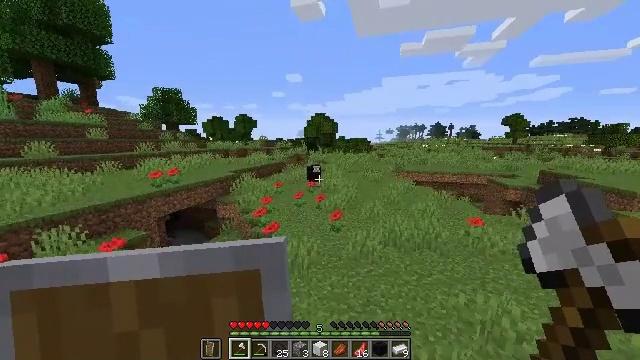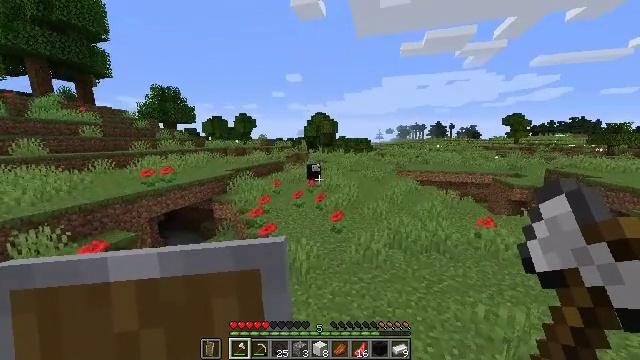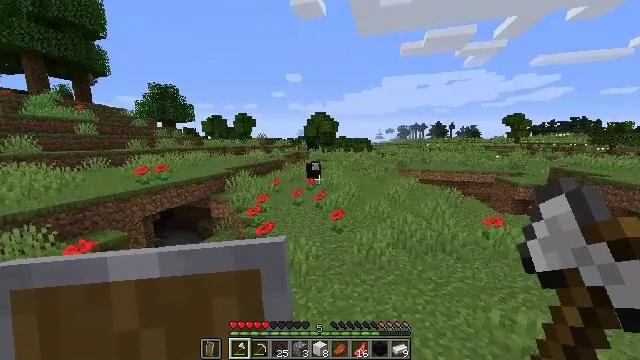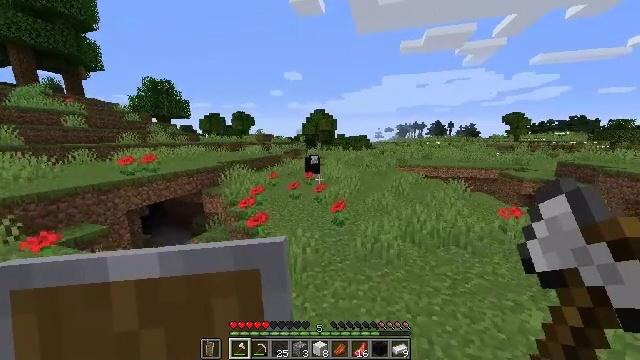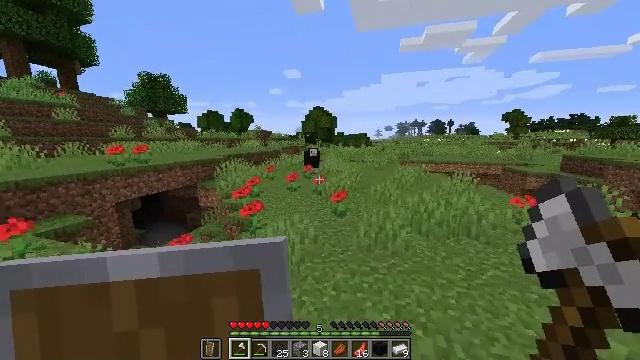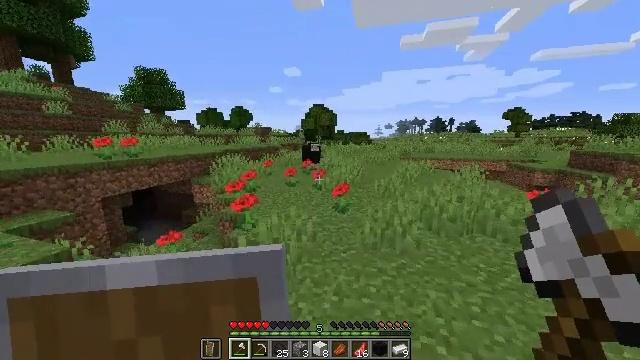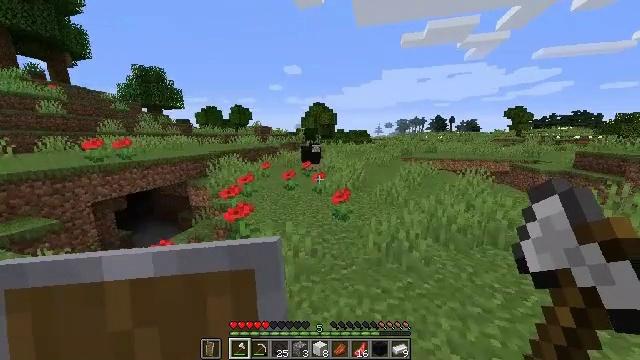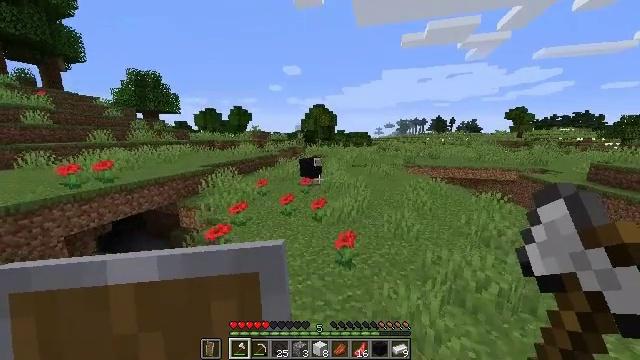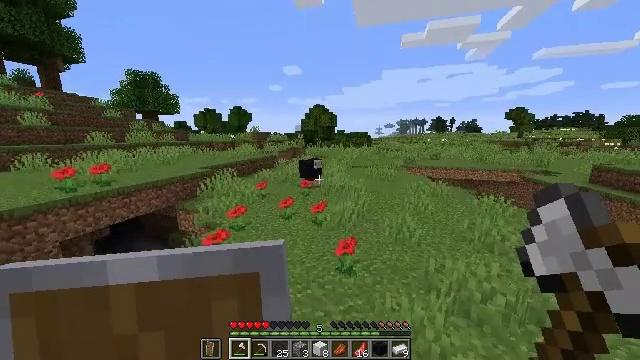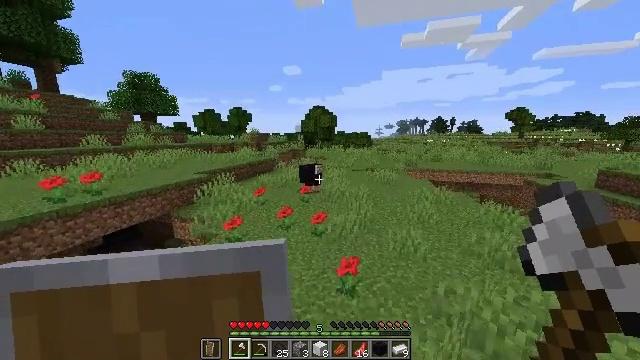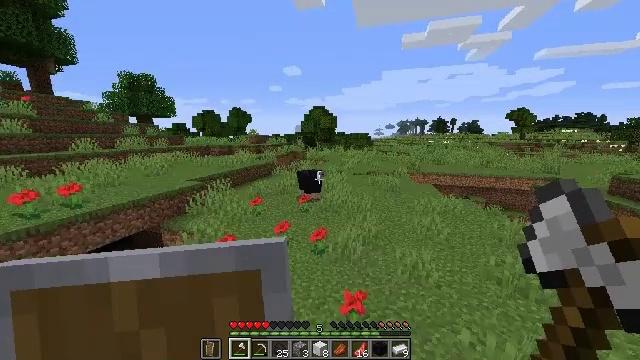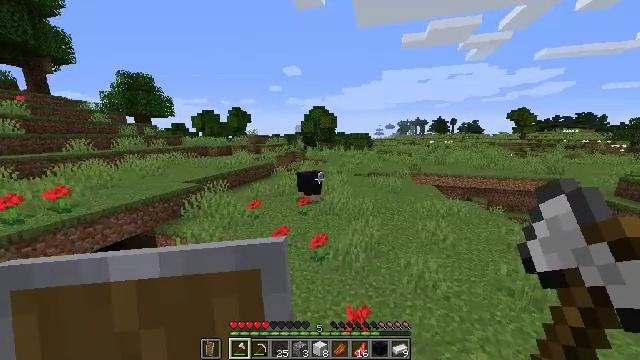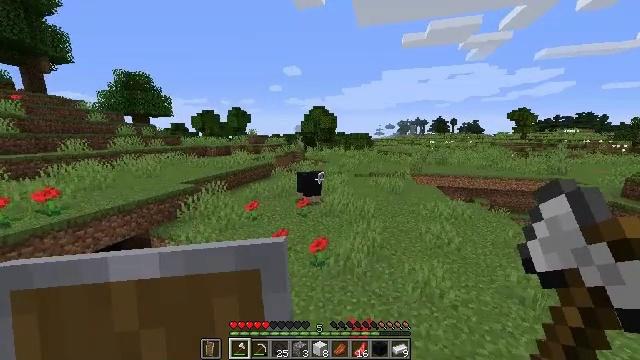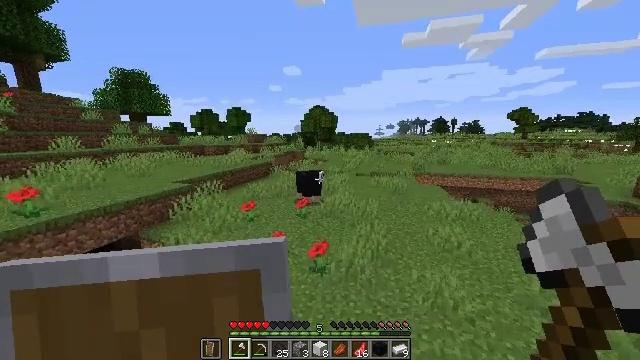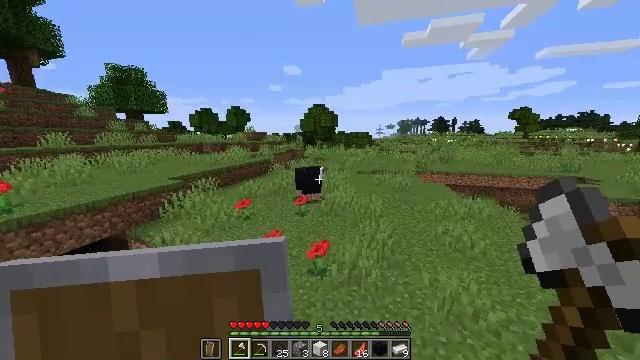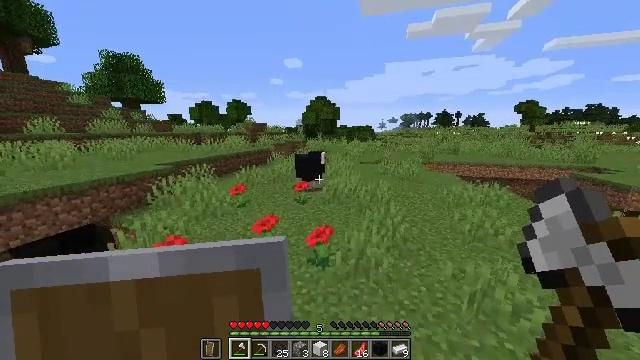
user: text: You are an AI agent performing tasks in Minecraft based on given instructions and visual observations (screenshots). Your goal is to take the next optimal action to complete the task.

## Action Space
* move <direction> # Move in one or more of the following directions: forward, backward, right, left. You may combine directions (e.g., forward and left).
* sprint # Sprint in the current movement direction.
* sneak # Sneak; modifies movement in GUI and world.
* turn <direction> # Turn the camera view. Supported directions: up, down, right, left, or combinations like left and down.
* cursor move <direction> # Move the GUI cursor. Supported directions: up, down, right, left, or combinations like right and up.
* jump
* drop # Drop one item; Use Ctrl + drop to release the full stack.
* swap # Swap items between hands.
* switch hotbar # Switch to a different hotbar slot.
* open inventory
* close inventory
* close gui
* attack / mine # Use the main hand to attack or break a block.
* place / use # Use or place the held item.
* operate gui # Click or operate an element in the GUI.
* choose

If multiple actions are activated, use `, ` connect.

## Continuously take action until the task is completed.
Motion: motion action
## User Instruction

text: Combat the sheep.
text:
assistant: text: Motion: move forward, sprint, jump
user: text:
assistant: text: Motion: move forward, sprint, jump
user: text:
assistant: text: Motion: move forward, sprint, jump
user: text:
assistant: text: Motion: move forward, sprint, jump
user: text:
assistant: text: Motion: move forward, sprint, jump
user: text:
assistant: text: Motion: move forward, sprint, jump
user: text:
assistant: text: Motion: move forward, sprint, jump
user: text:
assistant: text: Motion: move forward, sprint, jump
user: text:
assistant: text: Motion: move forward, sprint, jump
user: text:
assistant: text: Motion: move forward, sprint, jump
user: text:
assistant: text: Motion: move forward, sprint, jump
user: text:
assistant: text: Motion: move forward, sprint, jump
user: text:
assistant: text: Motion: move forward, sprint, jump
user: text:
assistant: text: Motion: move forward, sprint, jump
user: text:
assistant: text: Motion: move forward, sprint, turn down, jump
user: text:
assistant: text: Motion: move forward, sprint, jump
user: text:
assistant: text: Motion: move forward, sprint, jump
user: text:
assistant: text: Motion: move forward, sprint, jump
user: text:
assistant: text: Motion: move forward, sprint, jump
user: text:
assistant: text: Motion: move forward, sprint, jump
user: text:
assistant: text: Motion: move forward, sprint, jump
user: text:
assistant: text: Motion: move forward, sprint, turn left and down, jump
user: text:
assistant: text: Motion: move forward, sprint, turn left and down, jump
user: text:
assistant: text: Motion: move forward, sprint, jump
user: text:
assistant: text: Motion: move forward, sprint
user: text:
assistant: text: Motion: move forward, sprint
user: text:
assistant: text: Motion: move forward, sprint
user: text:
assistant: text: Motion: move forward, sprint
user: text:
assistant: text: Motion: move forward, sprint
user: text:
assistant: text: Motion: move forward, sprint, turn left and up